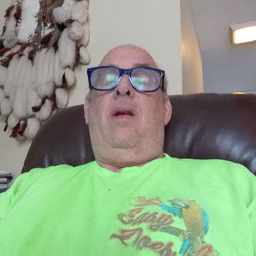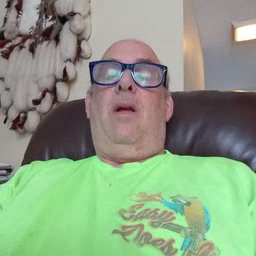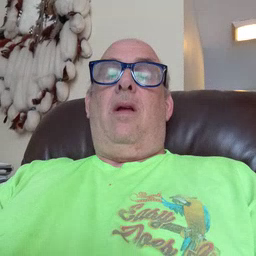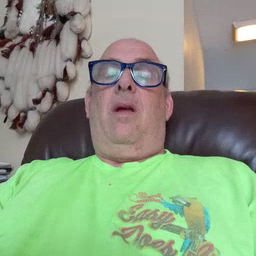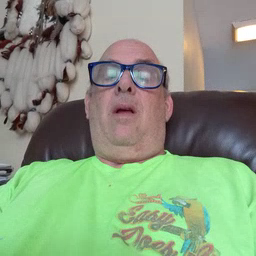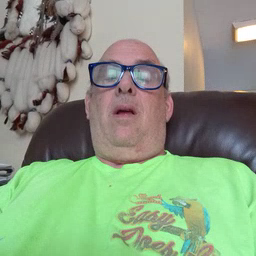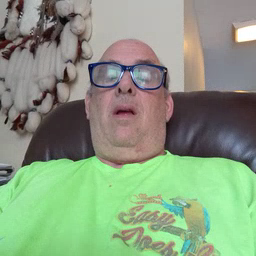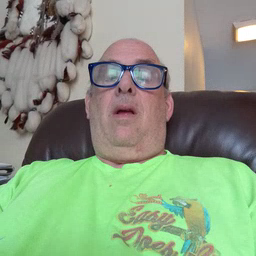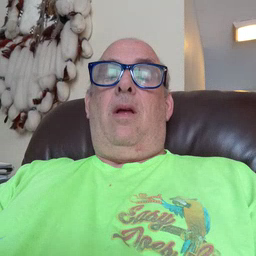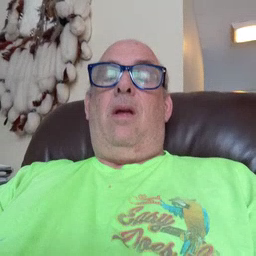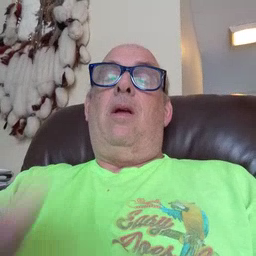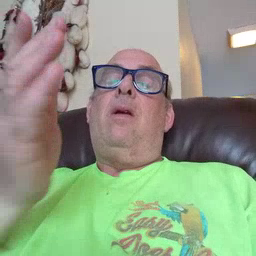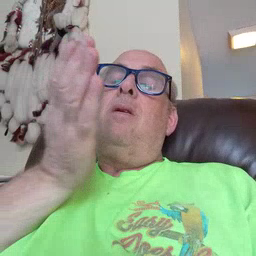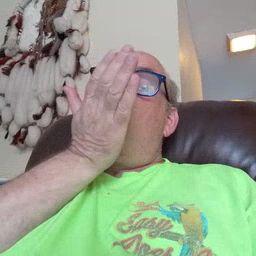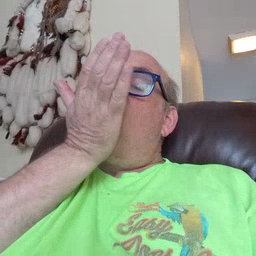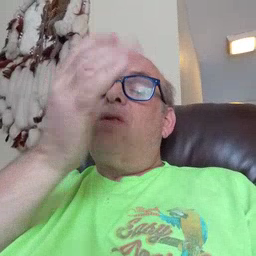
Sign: grass